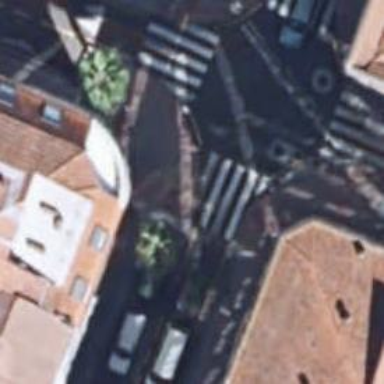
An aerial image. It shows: Marked road crossing.